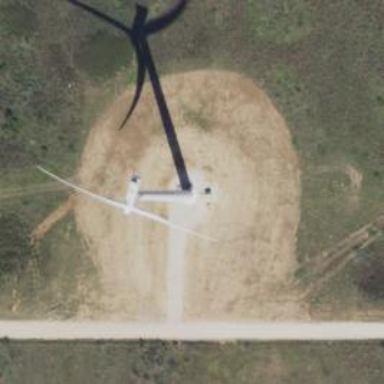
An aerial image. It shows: Wind turbine generator made by Vestas. The generator utilizes wind as its power source and belongs to the horizontal axis type.